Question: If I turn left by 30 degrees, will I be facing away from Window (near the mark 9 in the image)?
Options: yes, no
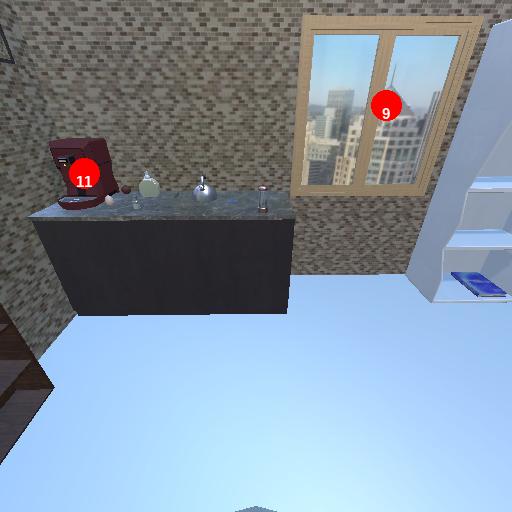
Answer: yes